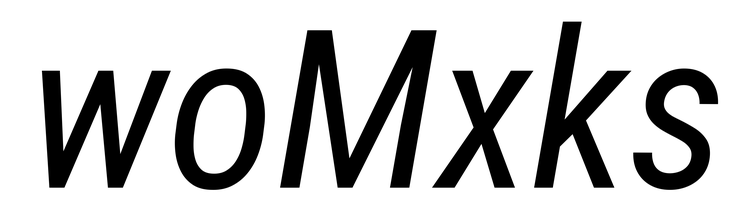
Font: Roboto-Italic_Condensed_Italic